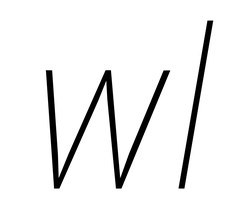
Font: Roboto-Italic_Condensed_Thin_Italic